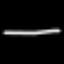
Label: line